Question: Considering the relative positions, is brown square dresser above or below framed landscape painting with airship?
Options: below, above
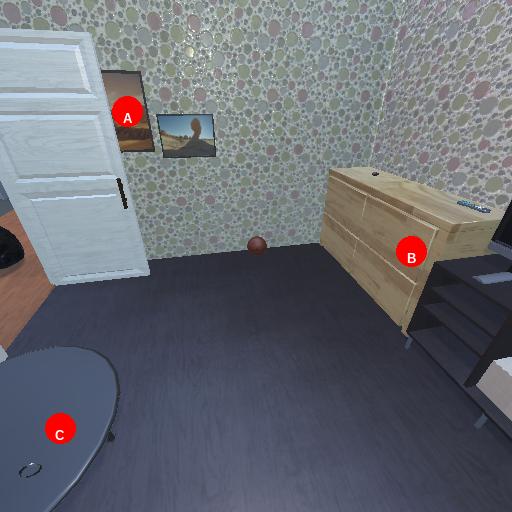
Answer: below